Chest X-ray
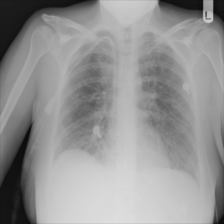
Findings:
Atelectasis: negative
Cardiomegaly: negative
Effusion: negative
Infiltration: negative
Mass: positive
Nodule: negative
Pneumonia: negative
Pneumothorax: negative
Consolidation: negative
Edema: negative
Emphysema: negative
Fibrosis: negative
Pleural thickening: negative
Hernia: negative